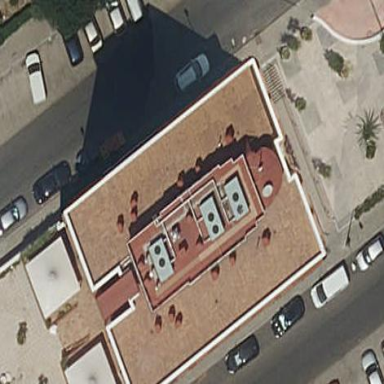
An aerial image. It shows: Hotel building suitable for tourism.